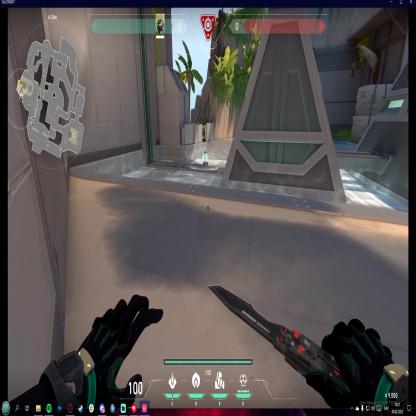
Label: planted spike